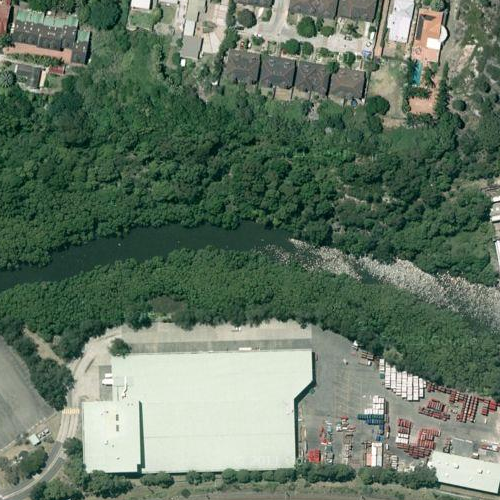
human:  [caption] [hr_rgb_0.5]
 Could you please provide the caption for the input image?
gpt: There are dense plants on both side of the small river .

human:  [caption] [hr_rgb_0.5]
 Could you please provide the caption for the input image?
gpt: A small river goes through the dense plants with some houses some distance away .

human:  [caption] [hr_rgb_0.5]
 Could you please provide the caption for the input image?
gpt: A small river goes through the dense plants with some houses beside .

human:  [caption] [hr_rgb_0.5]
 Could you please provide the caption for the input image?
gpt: A small river with dense plants on both banks .

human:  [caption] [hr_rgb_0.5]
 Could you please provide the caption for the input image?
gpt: A curved river with dense plants on both sides and some houses some distance away .